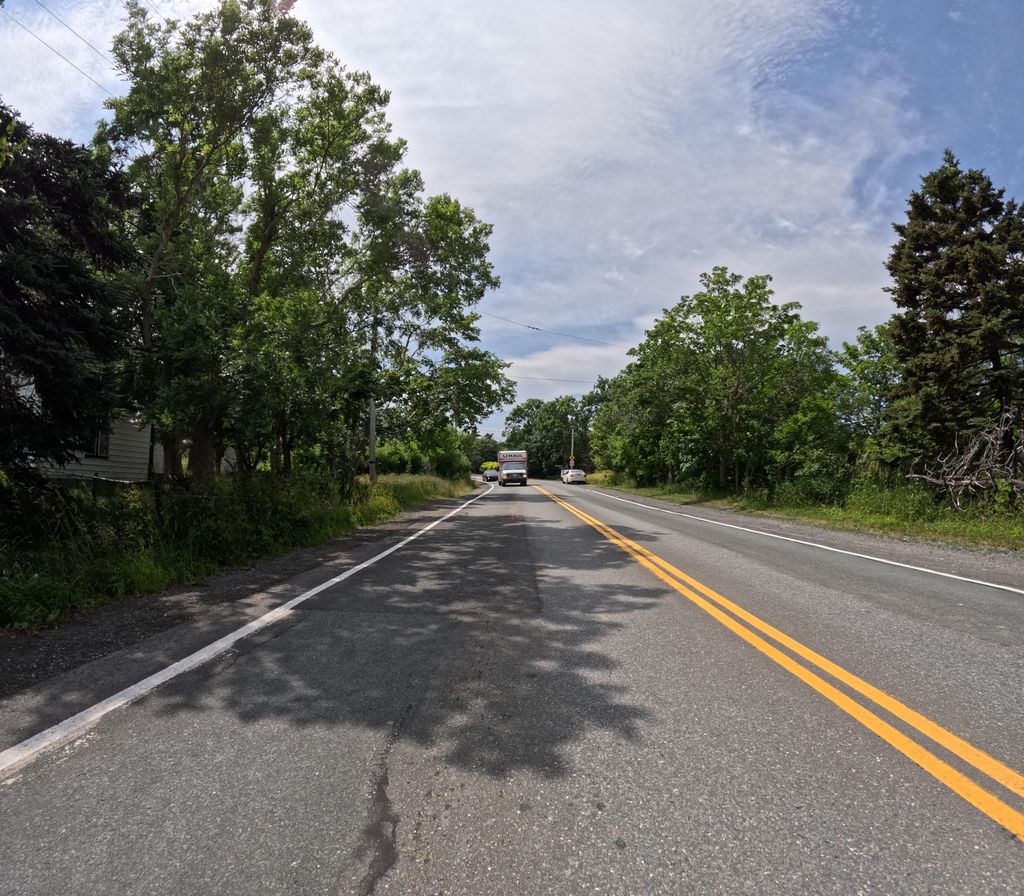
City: st_johns